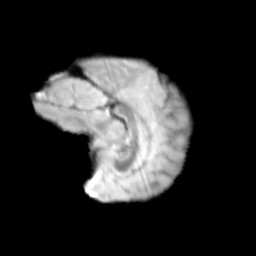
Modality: T2w
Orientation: sagittal
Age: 11
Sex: female
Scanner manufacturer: siemens
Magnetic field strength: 3 T
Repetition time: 3.8 s
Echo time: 0.07 s